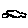
Label: car